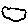
Label: cloud